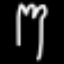
Label: fork